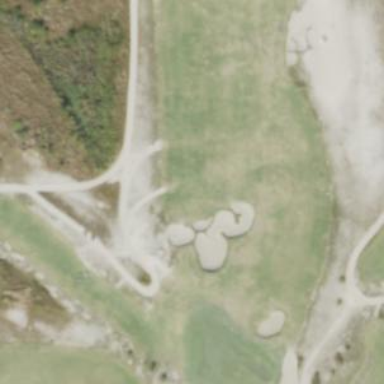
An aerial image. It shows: Footway that serves as golf path.